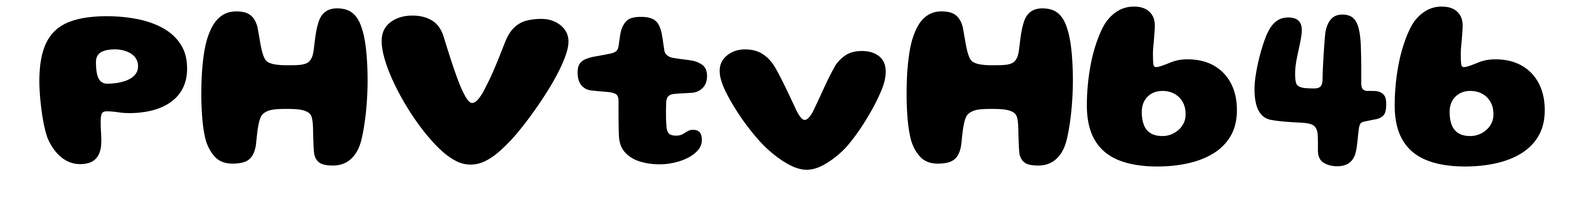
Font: Gluten_Bold